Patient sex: F
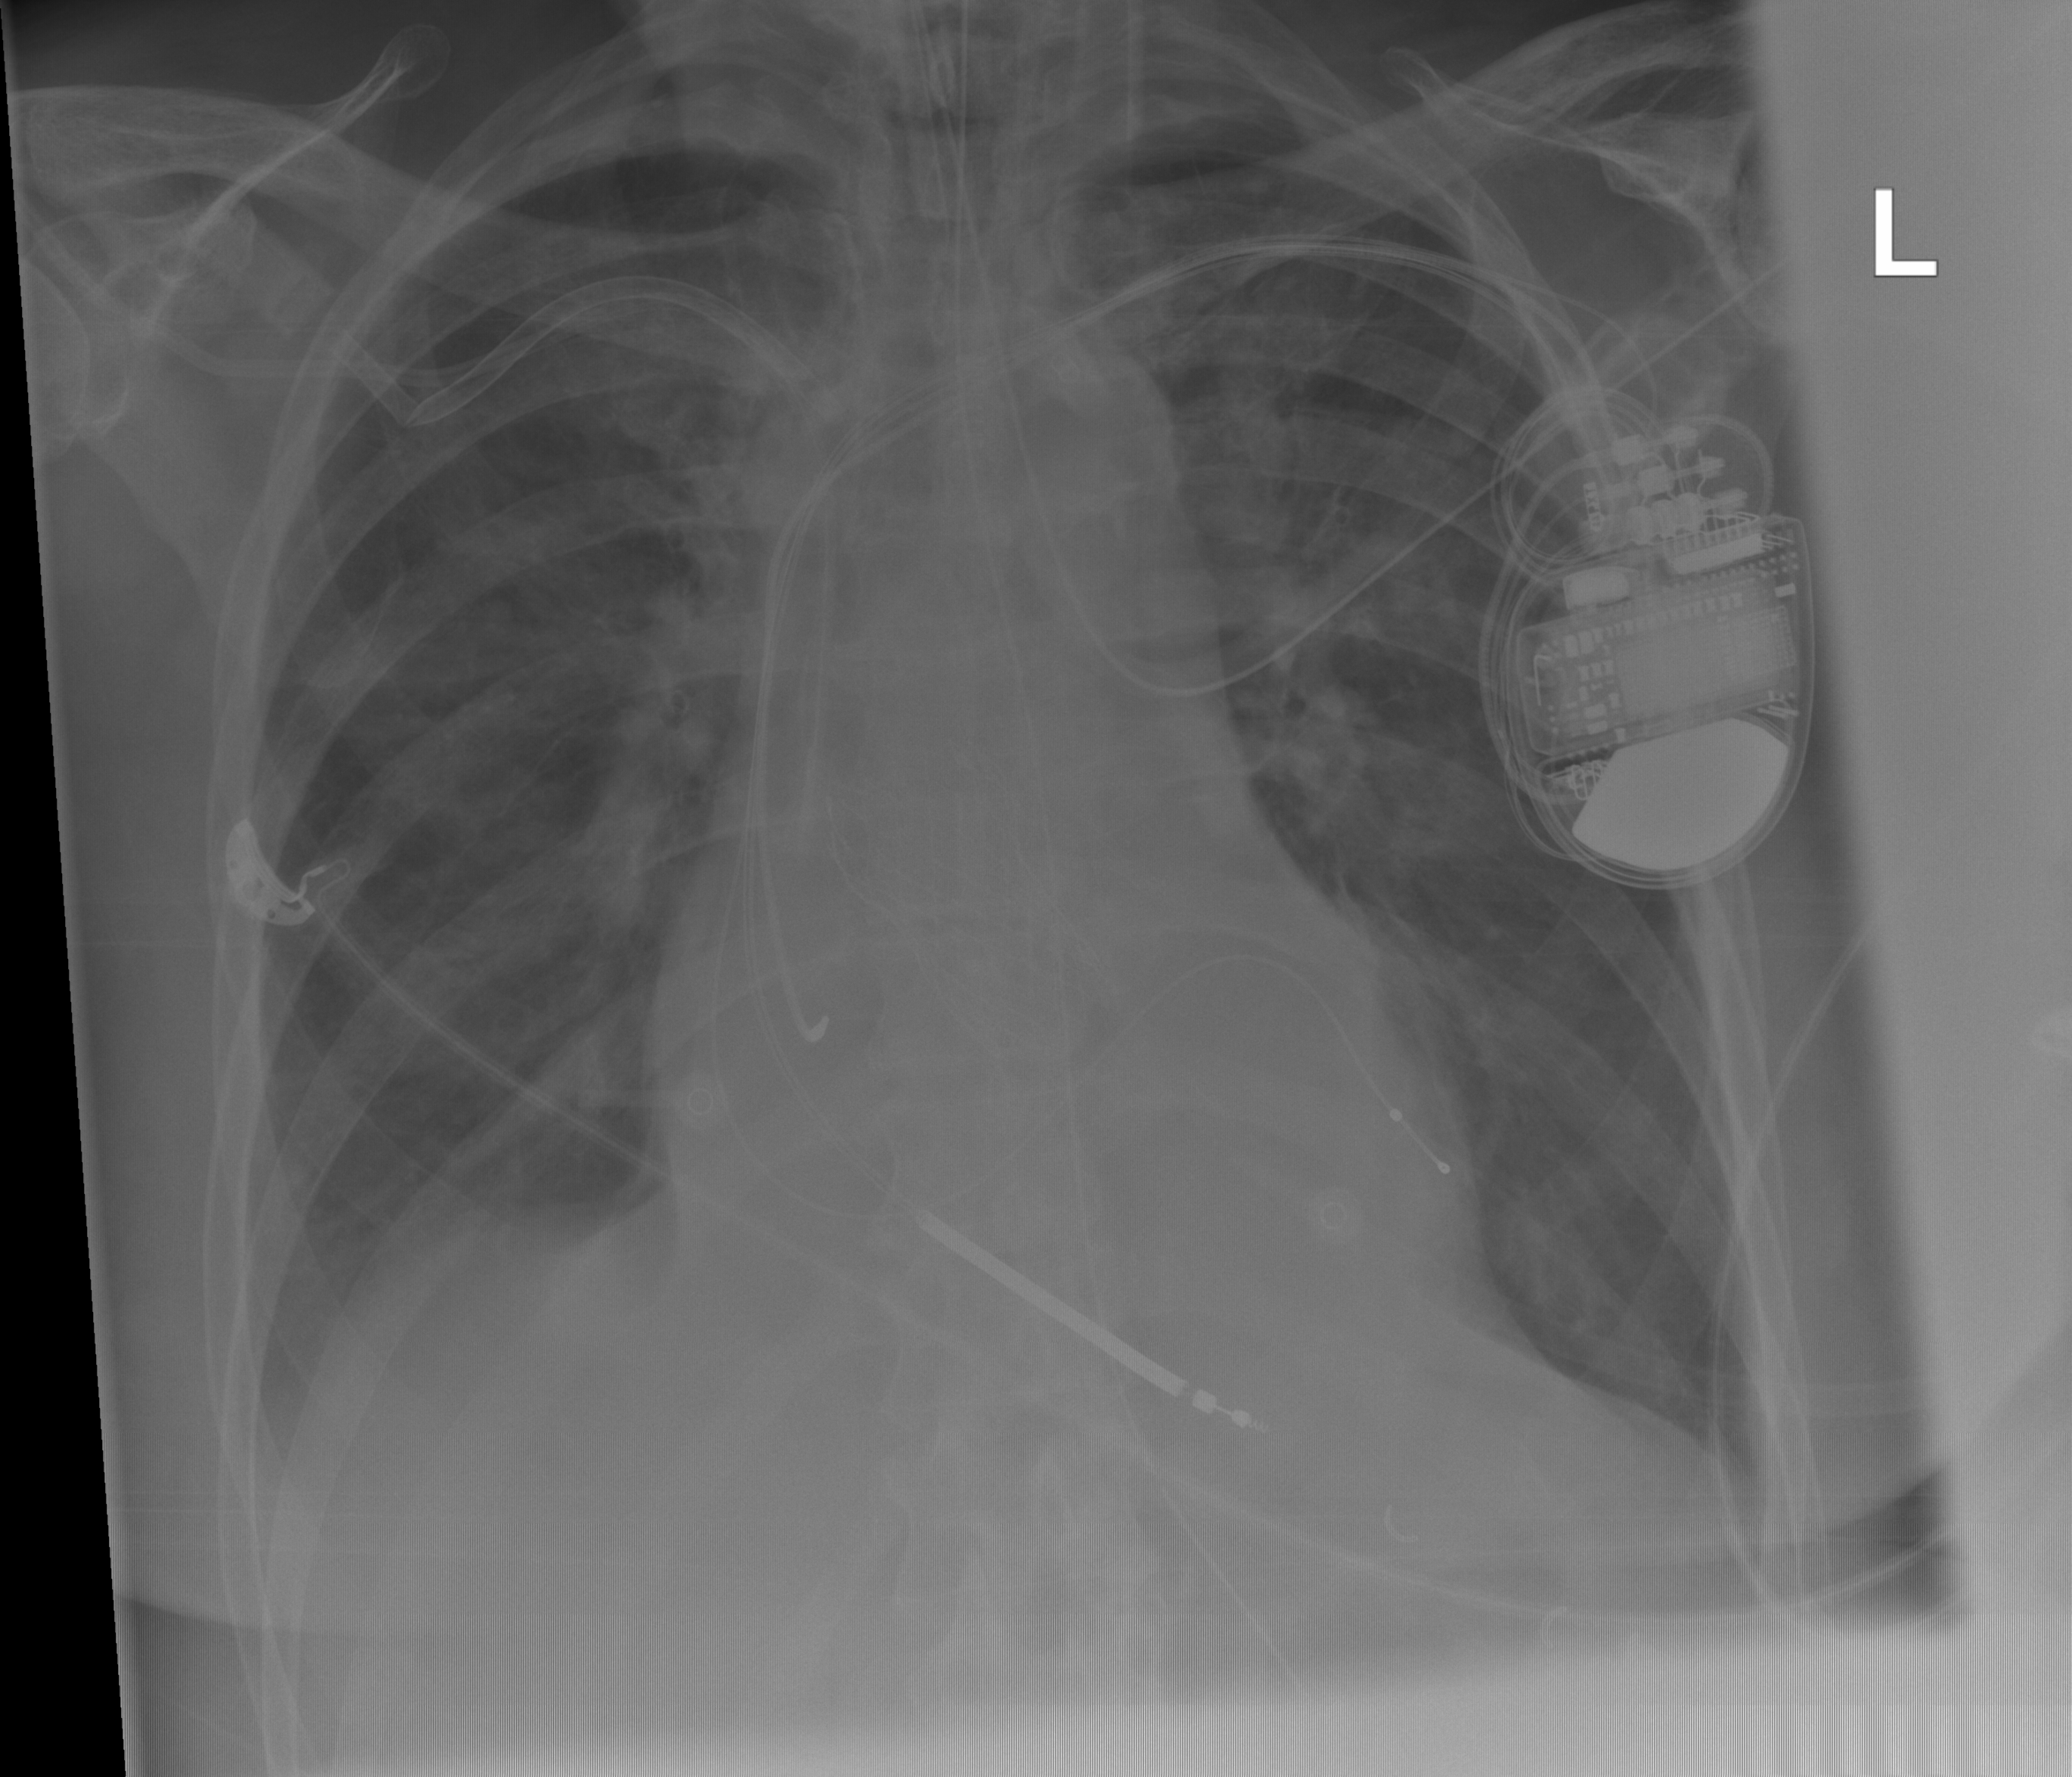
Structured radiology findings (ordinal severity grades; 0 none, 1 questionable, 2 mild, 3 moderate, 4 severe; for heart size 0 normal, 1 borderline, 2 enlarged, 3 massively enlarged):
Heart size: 0
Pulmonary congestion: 0
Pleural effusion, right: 2
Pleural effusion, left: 0
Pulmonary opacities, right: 0
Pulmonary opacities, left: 0
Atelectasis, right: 0
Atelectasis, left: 0